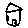
Label: house